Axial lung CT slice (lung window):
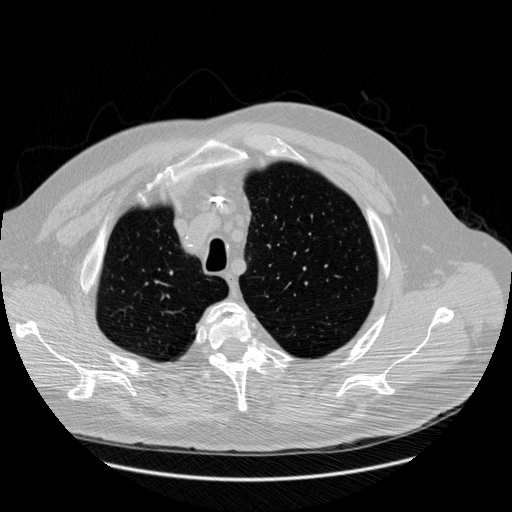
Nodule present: no